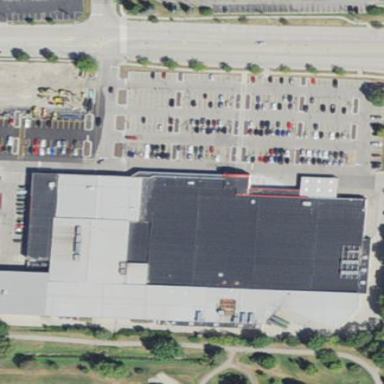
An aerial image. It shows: Retail building housing supermarket.